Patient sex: M
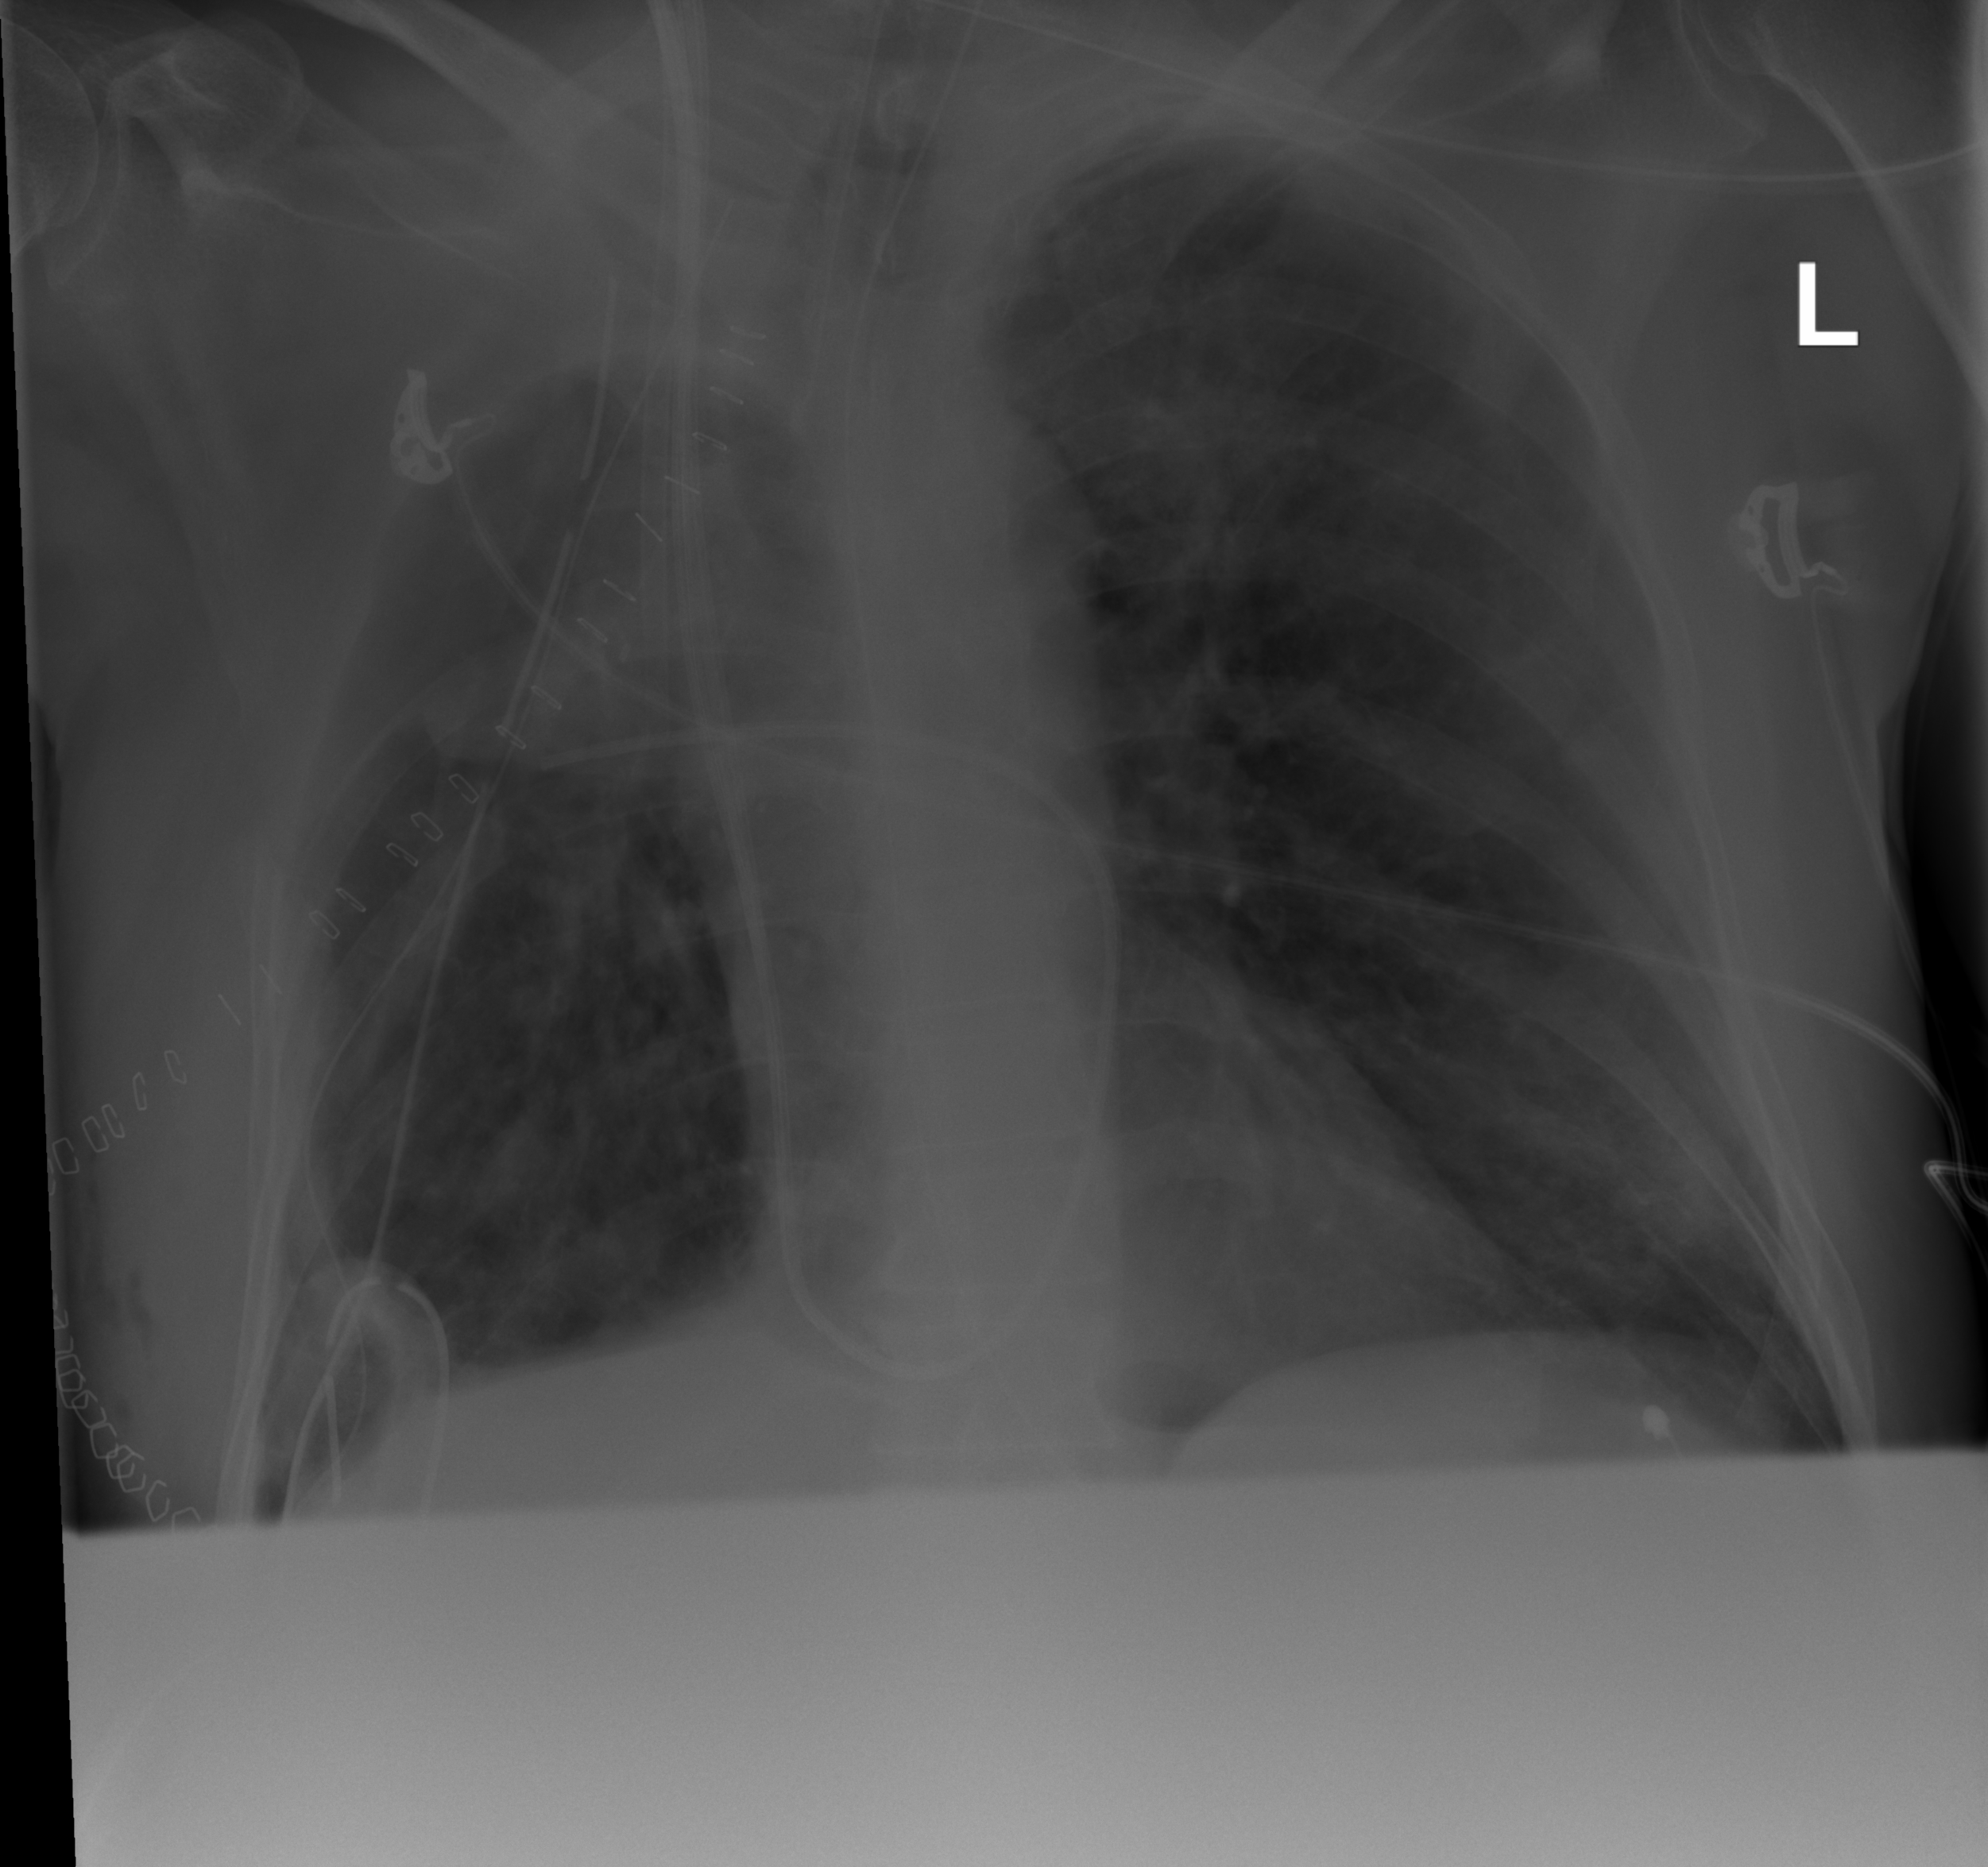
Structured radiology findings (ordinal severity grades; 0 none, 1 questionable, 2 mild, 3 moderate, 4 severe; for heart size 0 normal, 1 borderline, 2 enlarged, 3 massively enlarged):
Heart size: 1
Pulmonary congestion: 0
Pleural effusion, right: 1
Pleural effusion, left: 0
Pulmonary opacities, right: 0
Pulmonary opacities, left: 0
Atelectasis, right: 3
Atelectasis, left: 2